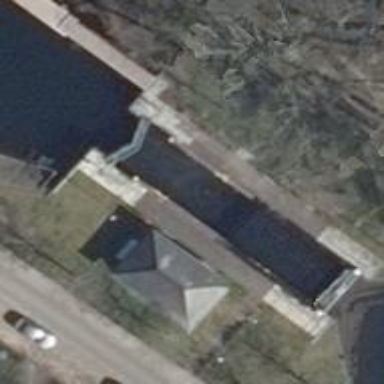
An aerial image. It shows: Canal with lock obstacle.